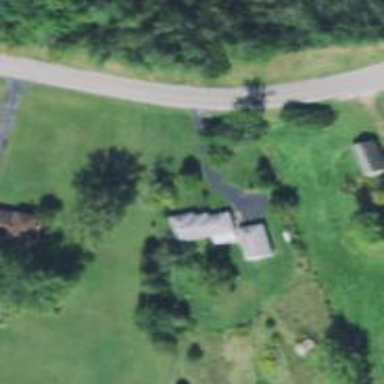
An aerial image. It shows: Driveway leading to service road.